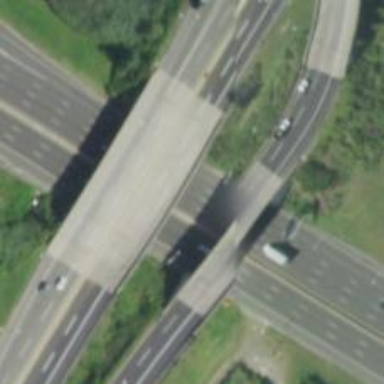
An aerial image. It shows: Motorway junction.